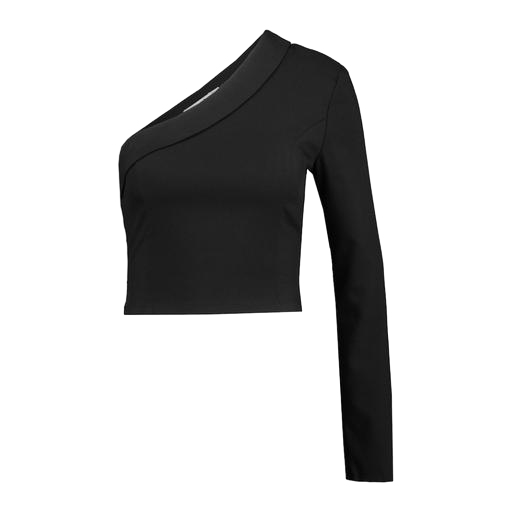
black single shoulder top, black one-shoulder top, black asymmetrical one-shoulder top, white background